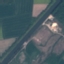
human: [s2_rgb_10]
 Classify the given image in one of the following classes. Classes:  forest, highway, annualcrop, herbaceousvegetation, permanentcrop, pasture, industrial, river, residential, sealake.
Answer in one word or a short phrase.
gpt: River